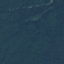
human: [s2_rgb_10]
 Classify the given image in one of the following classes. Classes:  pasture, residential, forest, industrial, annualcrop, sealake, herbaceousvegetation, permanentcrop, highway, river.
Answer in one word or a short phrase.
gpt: Forest